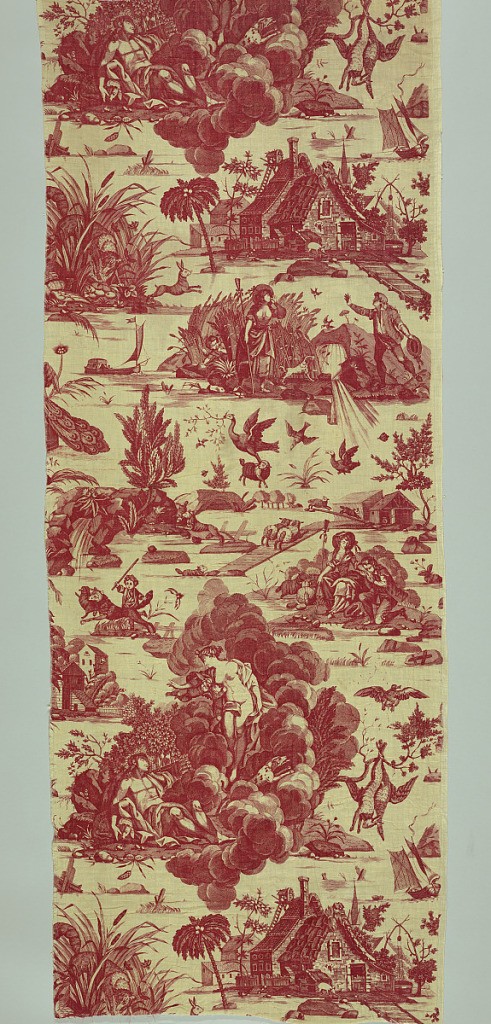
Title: Diane et Endymion
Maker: Petitpierre et Cie, Nantes, France, 1770–1848
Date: ca. 1785
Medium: cotton Techinque: printed by engraved copper plate on plain weave
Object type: Fragments
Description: A sleeping Endymion woken by the goddess Diana  is combined with the deer from Diana's hunt  and an assortment of bucolic scenes including a bird stealing a sheep. In red on white.